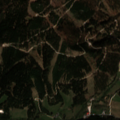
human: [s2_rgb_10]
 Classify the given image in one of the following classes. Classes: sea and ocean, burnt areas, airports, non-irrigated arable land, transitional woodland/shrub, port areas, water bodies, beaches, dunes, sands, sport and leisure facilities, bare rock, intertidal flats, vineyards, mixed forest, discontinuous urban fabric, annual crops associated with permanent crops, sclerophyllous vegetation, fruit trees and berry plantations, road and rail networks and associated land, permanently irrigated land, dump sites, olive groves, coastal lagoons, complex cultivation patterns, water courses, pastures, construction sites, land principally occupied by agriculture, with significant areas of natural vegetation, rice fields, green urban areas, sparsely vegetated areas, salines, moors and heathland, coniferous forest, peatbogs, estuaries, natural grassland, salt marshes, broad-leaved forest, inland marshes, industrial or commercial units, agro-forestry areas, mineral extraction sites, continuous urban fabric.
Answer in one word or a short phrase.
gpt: pastures, coniferous forest, mixed forest